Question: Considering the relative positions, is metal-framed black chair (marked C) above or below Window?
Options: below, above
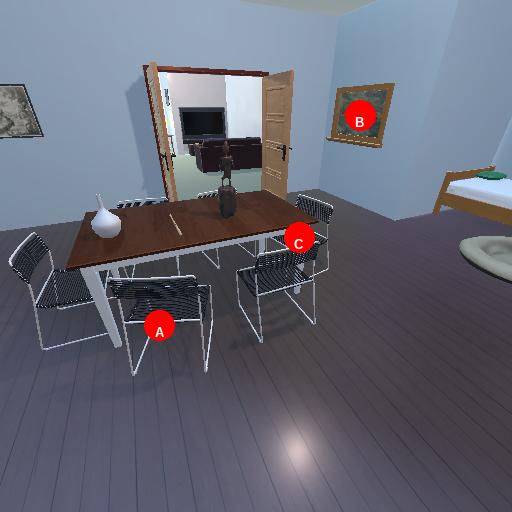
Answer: below